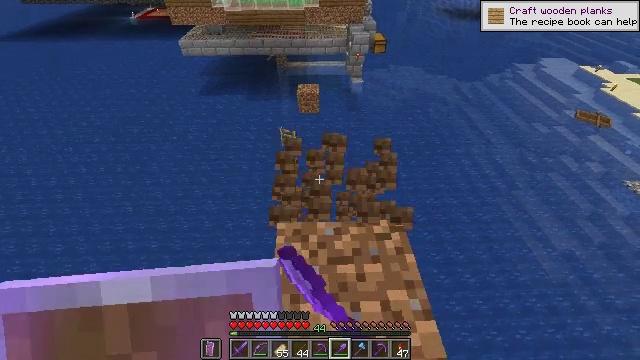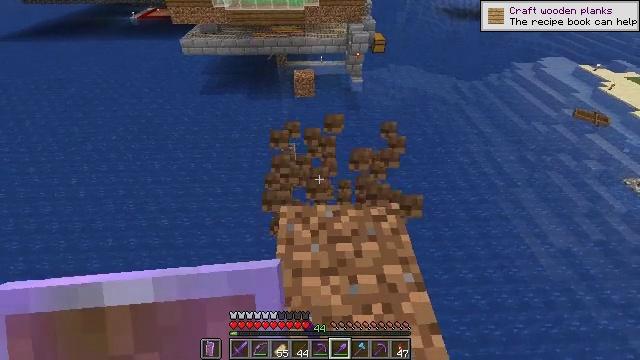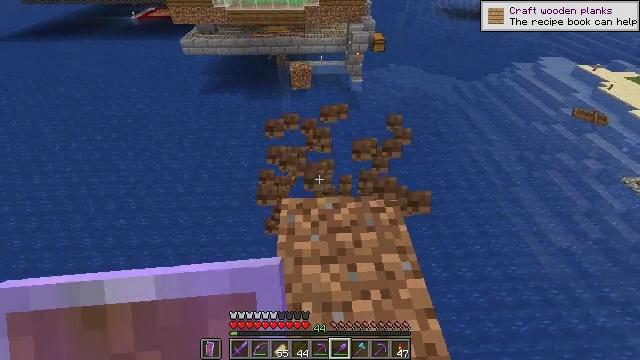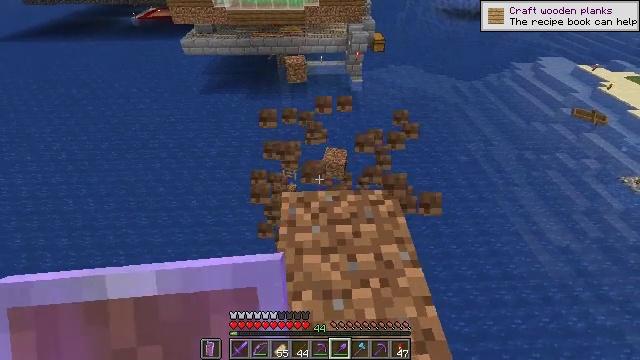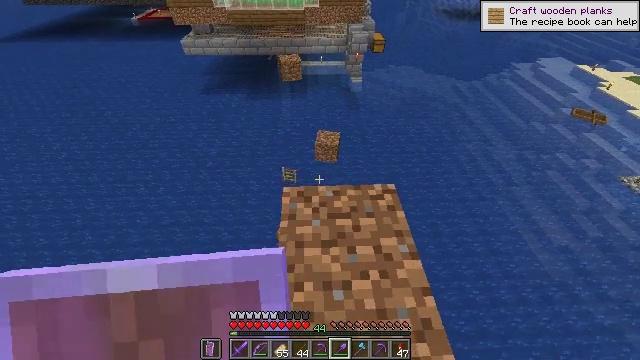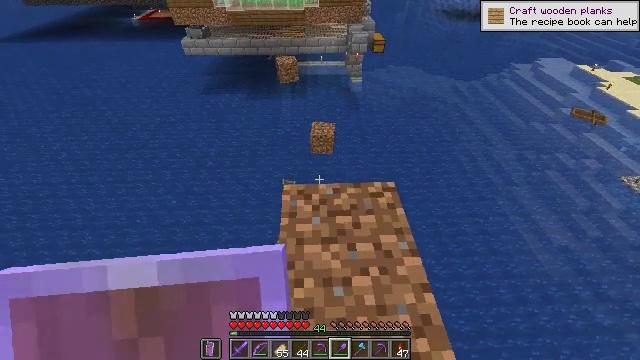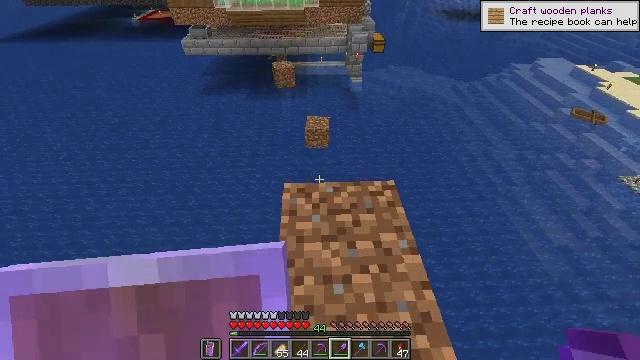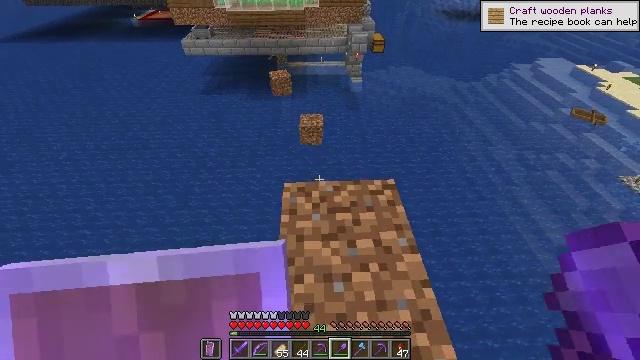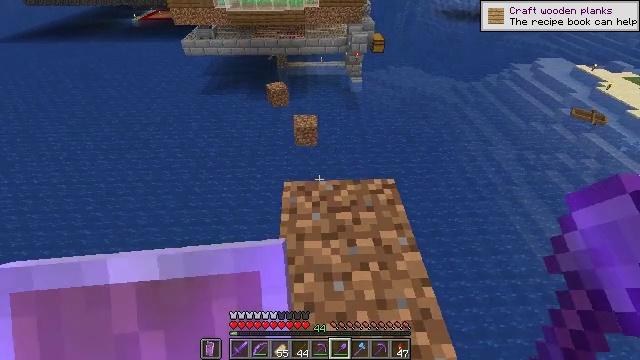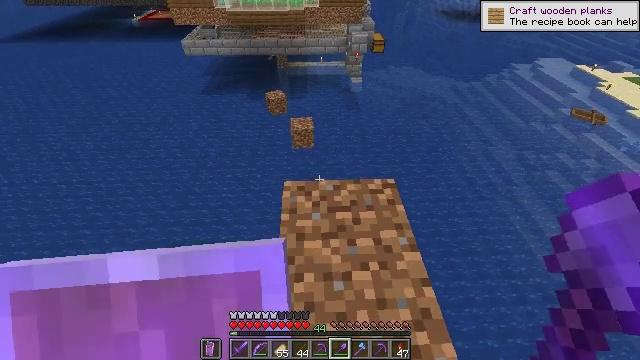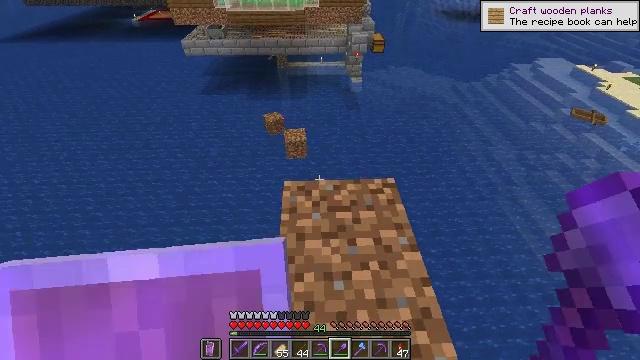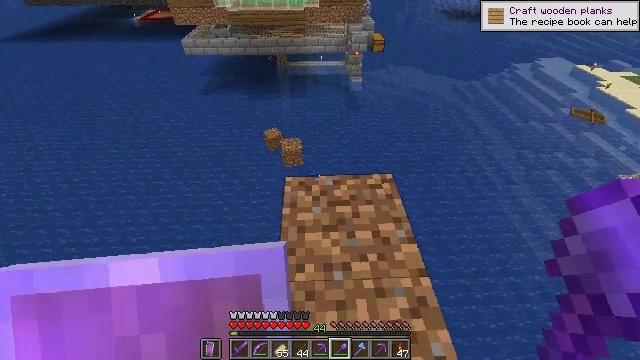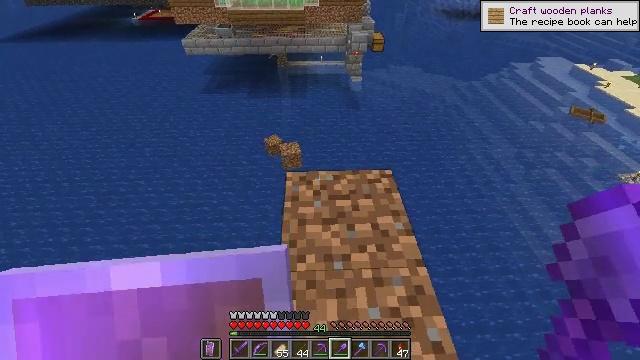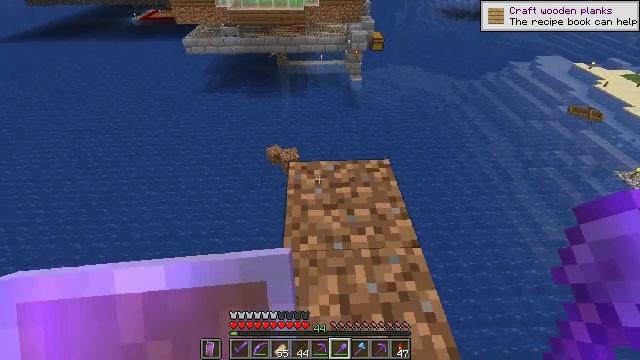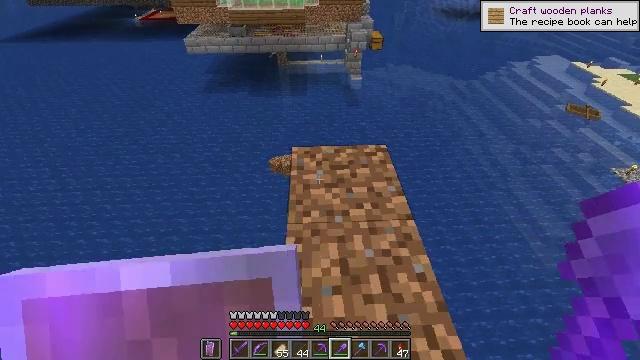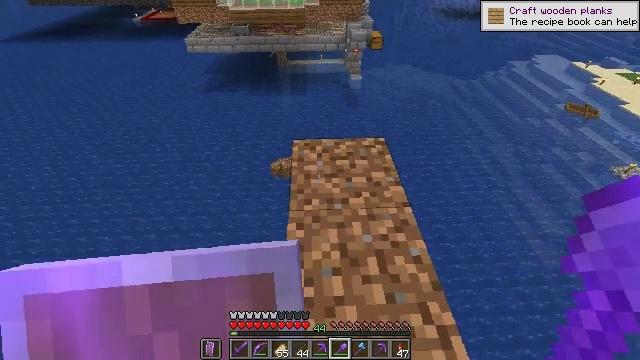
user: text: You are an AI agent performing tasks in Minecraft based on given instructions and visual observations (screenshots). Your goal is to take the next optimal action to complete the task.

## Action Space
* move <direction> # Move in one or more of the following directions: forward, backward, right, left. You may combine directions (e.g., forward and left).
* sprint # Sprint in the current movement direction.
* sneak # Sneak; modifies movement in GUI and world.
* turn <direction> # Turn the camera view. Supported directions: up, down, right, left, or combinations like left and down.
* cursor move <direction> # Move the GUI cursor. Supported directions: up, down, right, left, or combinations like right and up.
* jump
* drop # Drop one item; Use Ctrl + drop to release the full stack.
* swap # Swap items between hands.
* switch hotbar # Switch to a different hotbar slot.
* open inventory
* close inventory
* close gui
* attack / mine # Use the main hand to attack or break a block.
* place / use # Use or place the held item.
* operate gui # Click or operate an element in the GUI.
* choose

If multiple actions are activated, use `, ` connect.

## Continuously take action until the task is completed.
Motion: motion action
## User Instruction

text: Mine dirt from the ground.
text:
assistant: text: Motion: no_op
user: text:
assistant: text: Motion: no_op
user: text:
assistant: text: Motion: no_op
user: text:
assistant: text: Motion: no_op
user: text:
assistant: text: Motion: no_op
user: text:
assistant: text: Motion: no_op
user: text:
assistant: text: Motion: no_op
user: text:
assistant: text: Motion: no_op
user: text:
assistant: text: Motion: no_op
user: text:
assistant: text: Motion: no_op
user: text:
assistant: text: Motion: move back
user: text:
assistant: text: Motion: move back
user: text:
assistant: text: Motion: move back
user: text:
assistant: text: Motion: move back
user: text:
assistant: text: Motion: move back
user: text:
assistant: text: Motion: move back
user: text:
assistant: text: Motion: move back
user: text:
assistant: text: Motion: no_op
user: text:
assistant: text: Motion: no_op
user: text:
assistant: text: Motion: move right
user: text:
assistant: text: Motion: move right
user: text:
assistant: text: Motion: no_op
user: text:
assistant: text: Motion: no_op
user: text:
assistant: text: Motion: no_op
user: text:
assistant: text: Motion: no_op
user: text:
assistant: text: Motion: no_op
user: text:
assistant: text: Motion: no_op
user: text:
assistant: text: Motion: no_op
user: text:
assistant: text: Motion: no_op
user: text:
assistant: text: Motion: no_op